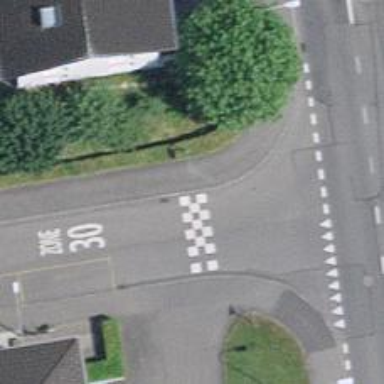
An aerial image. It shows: Kerb barrier.